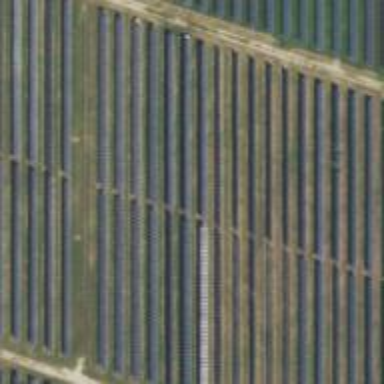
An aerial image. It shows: Solar power generator with photovoltaic panels.